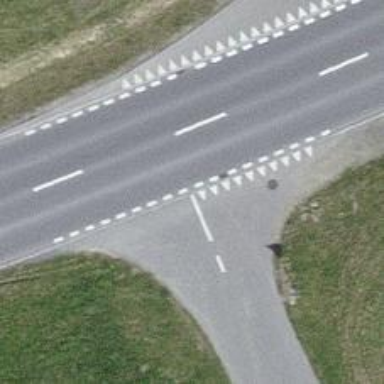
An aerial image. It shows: Road with "give way" sign.